Question: 1. employee
2. emplog The diagram will show a brief

I want to find the which employee exceeded the planned working hours which is represented in employee table by defined_working_hours (TIME).
I have written this query
'''
SELECT em.empid, em.entrytime, em.exittime, em.break, e.firstname, e.lastname,e.defined_working_hours, SUM(em.exittime - em.entrytime) AS workedhours, date_part('month',em.entrytime) FROM emplog AS em JOIN employee AS e ON e.empid = em.empid WHERE workedhours > defined_working_hours GROUP BY em.empid, e.defined_working_hours, em.entrytime, em.exittime, em.break, e.firstname, e.lastname, e.empid, date_part('month',em.entrytime) ORDER BY e.empid;
'''
But I am getting a error Column "workedhours " does not exist.
I but i know column does not exist when i run the query without "
'WHERE workedhours > defined_working_hours'"
'''
SELECT
em.empid,
em.entrytime,
em.exittime,
em.break,
e.firstname,
e.lastname,
e.defined_working_hours,
SUM(em.exittime - em.entrytime) AS workedhours,
date_part('month', em.entrytime)
FROM emplog AS em
JOIN employee AS e ON e.empid = em.empid
GROUP BY
em.empid,
e.defined_working_hours,
em.entrytime,
em.exittime,
em.break,
e.firstname,
e.lastname,
e.empid,
date_part('month', em.entrytime)
ORDER BY e.empid;
'''
I am getting a table but the purpose is to find which employee have exceeds their planned working hours more than 1 times per week.
CAN SOME SHED SOME LIGHT WHERE I AM GOING WRONG.
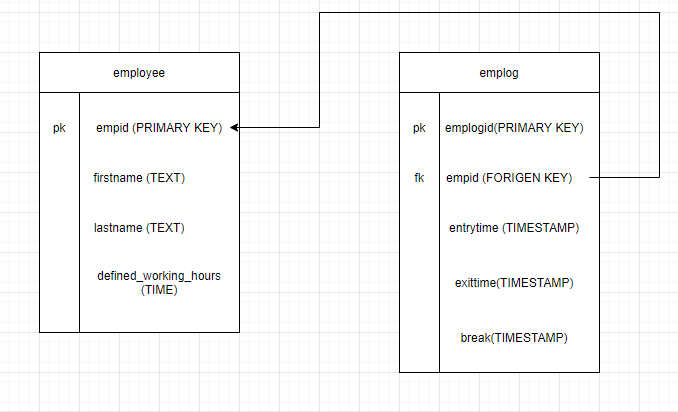
Answer: you need to use 'having':
'''
....
having SUM(em.exittime - em.entrytime) > defined_working_hours
ORDER BY e.empid;
'''
but your query doesn't look right, I think this is what you want:
'''
select * from employee AS e
join (
select empid,
to_char(entrytime , 'YYYY mm')) monthyear,
SUM(exittime - entrytime) workinghours
from emplog
group by empid,
to_char(entrytime , 'YYYY mm'))
) em
ON e.empid = em.empid
where workinghours > defined_working_hours
'''
assuming defined_working_hours is monthly bases .